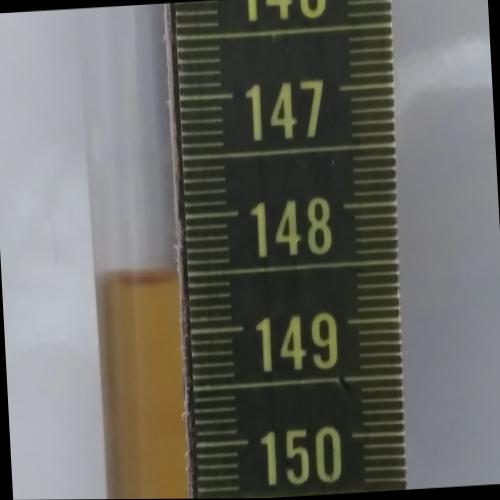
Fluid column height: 148.5 cm